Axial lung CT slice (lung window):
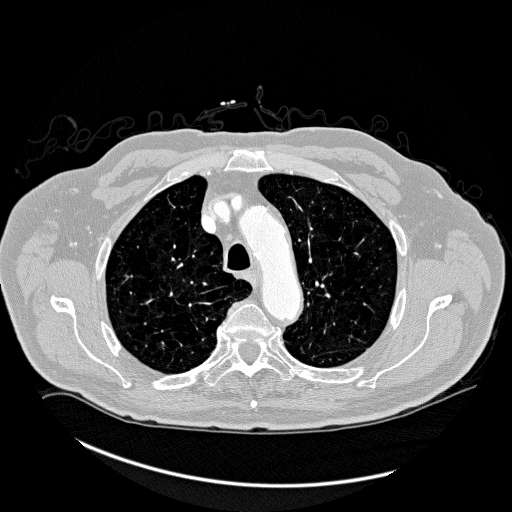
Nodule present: no